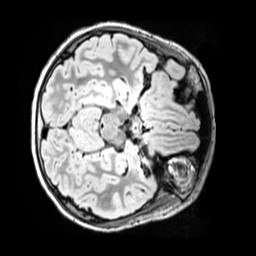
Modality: FLAIR
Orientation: axial
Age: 11
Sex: male
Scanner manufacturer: siemens
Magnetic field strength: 3 T
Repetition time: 5 s
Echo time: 0.388 s